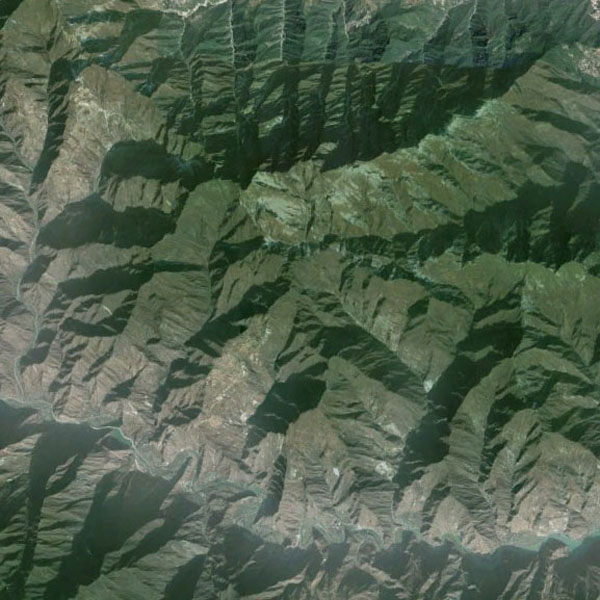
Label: Mountain